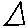
Label: triangle